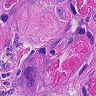
Metastatic tissue present: yes